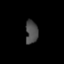
Tissue: lung
Cell type: T cells
Senescence score: 0.5884
Nuclear area (px): 277
Mean DAPI intensity: 78.079